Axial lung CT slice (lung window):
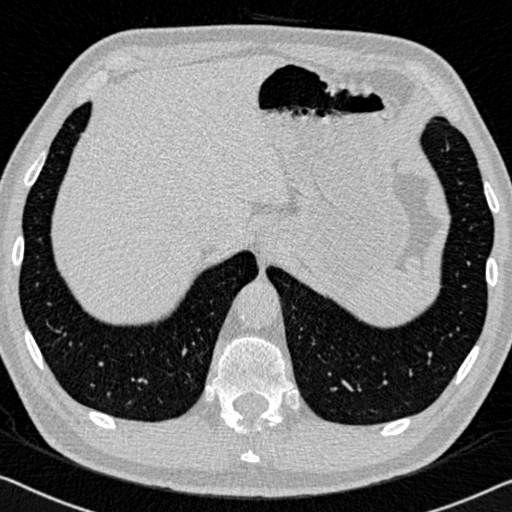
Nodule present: no